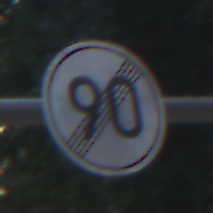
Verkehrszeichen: EndeGeschwindigkeit90
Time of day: MorningAfternoon
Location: Outdoor (Suburban)
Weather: PartlyCloudy
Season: NotSpecified
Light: Natural